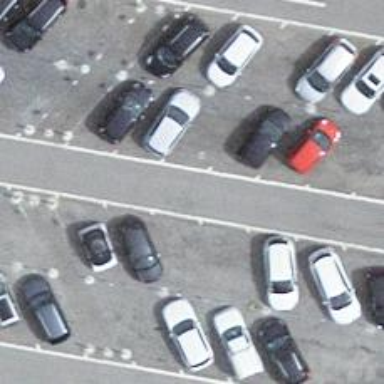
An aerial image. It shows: Parking aisle designated as service road.